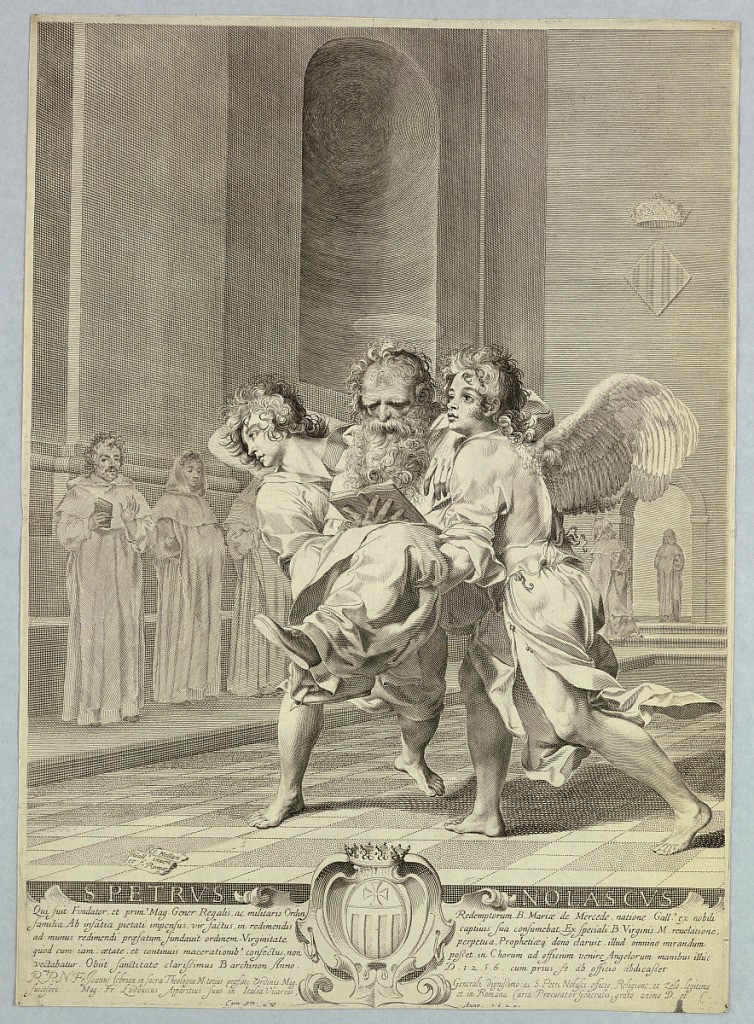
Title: St. Peter Nolasque Carried to Offices by Angels
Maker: Claude Mellan, French, 1598 - 1688
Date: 1627
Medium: Engraving on paper
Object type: Print
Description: Two angels carry the old man, Saint Peter Nolasque, through the choir of a church, while robed figures stand at left and in the background. On the floor at lower left is a paper with: "Cl. Mellan / Gall'inusen. / et f. Romae." Below: white letters on dark ground: "S. PETRVS NOLASCVS." Bottom center: coat-of-arms crowned with the four strips of Aragon below a cross Formée [underlined]. Bottom margin: seven lines in Latin, - "Que fecit Fondator ... gratis animo D. et C." Bottom center: cum pm ... Sup Anno. 1627."